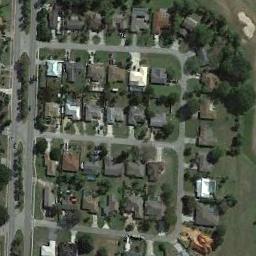
Label: residential